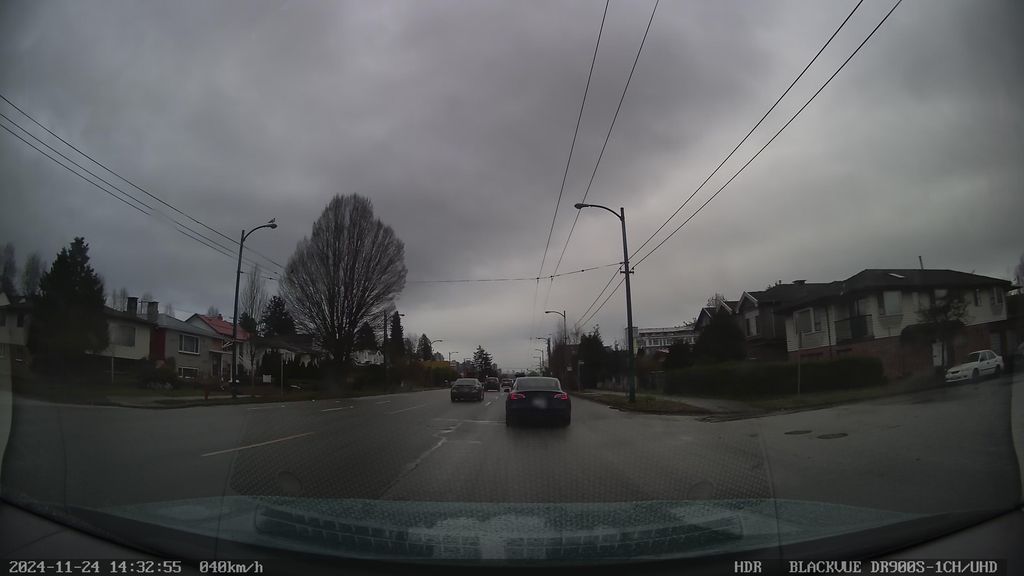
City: vancouver